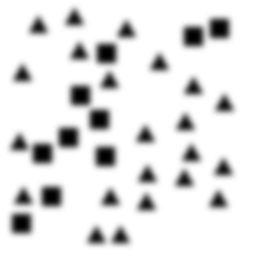
Squares: 10
Triangles: 22
Stars: 0
Total shapes: 32